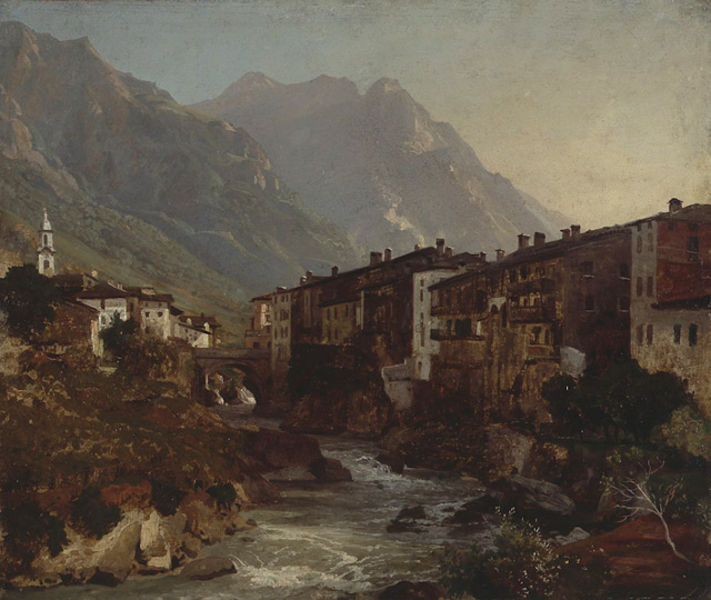
Titel: Blick auf Chiavenna
Künstler: Johann Wilhelm Schirmer
Standort: Karlsruhe
Institution: Staatliche Kunsthalle Karlsruhe
Schlagwörter: berg, blau, himmel, arch, balcony, blue, church, oil, red, white, window, black, country, dark, france, gold, gray, green, grey, old, painting, windows, yellow, flowers, picture, brown, perspective, wood, smoke, cloud, clouds, rock, rocks, sky, stone, tree, boat, building, hill, hills, house, landscape, mountain, mountains, nature, orange, shore, water, waves, alps, atmospheric perspective, houses, roof, roofs, street, sun, tower, trees, village, spain, snow, brook, evening, flowing, forest, grass, light, peaceful, river, stream, bushes, dusk, view, villa, hillside, purple, shadow, realism, walking, cliffs, wave, bridge, town, still life, sunlight, italy, rural, valley, baum, city, doors, renaissance, bricks, buildings, italian, fluss, bush, peaks, branches, shrub, stadt, calm, seaside, sunset, canvas, mountainous, paint, splash, chimney, chimneys, cityscape, spire, steeple, blue sky, öl, dawn, sunrise, fog, structure, waterfall, mist, misty, tan, landschaft, stones, foggy, hazy, crags, realistic, turm, chapel, faded, europe, finial, kirche, countryside, bayern, gemälde, dorf, gren, blocks, felsen, rocky, rapids, ripples, heroic, running, morning, serene, curch, brücke, kirchturm, scenery, berge, earth tones, muted, homes, idylle, realistisch, creek, painterly, flood, edge, windo, moutain, browns, paintin, scnic, aerial perspective, scenic, buildig, kanal, busches, sire, fluid, ditch, rushing, hamlet, idyllisch, bergdorf, tirol, österreich, moutains, daybreak, rough terrain, nebulous, could, organe, surise, warm color, rual, light tower, rushing water, alpes, surroinding, mountaines, chur h, chearch, soča